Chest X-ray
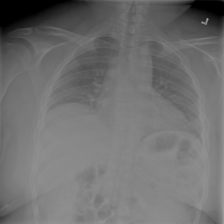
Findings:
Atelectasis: negative
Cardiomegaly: negative
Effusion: negative
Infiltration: negative
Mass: negative
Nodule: negative
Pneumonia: negative
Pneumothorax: negative
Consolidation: negative
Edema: negative
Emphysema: negative
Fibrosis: negative
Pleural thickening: negative
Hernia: negative